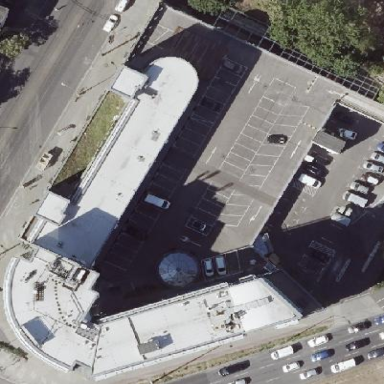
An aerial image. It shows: Mall building.